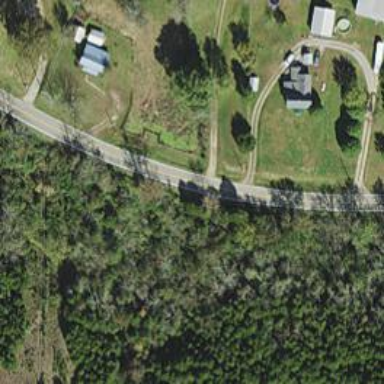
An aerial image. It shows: Secondary road.